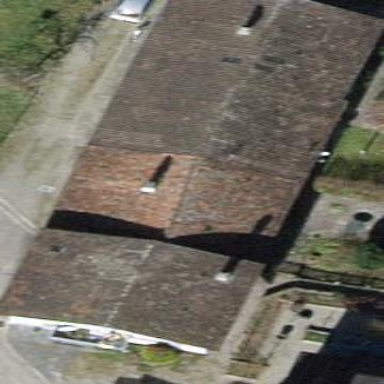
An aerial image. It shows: Terrace building.